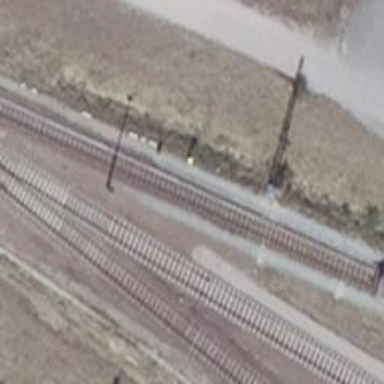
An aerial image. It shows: Railway signal.